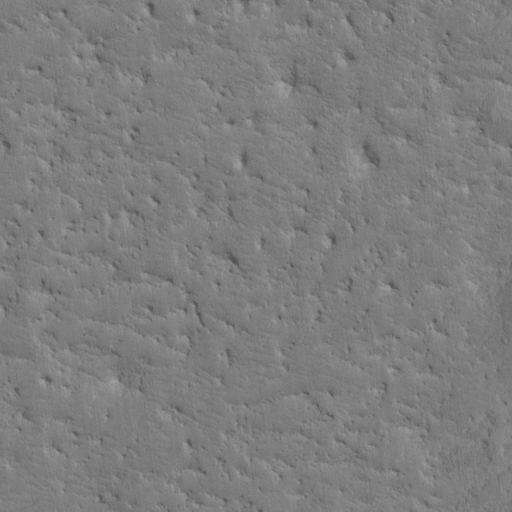
Classes present: Background